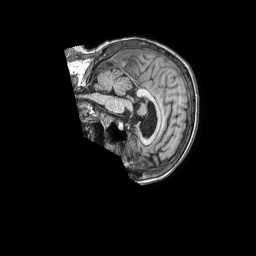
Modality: T1w
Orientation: sagittal
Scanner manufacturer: philips
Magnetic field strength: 1.5 T
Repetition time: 0.007263 s
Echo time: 0.003295 s